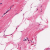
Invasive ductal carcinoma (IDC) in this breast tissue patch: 0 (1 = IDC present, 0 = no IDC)